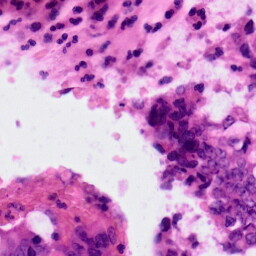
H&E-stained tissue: Colon